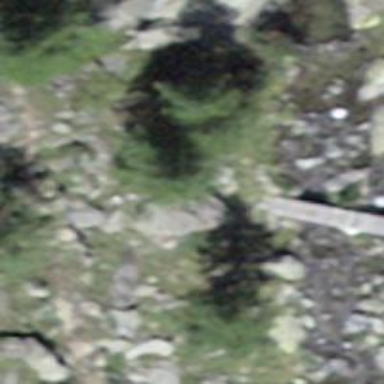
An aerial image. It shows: Path leading to bridge.